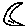
Label: moon